Question: So I have this specific combo that I need to display its picker always on top (just as it behaves when it is too near to the bottom of the page). As shown here:

I tried with the pickerAlign config but I wasn't able to put it on top of my control. Thanks!
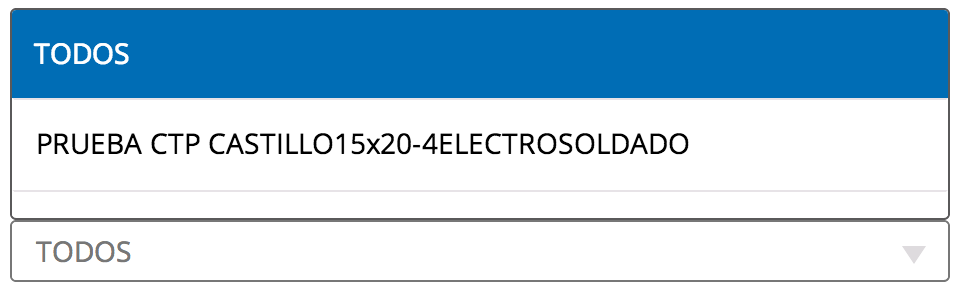
Answer: Found the answer, this will do:
'''
pickerAlign : 'b-t'
'''
Anyway, it displays the same amount of items it would as if there was the same space on top of it that the amount beneath it.